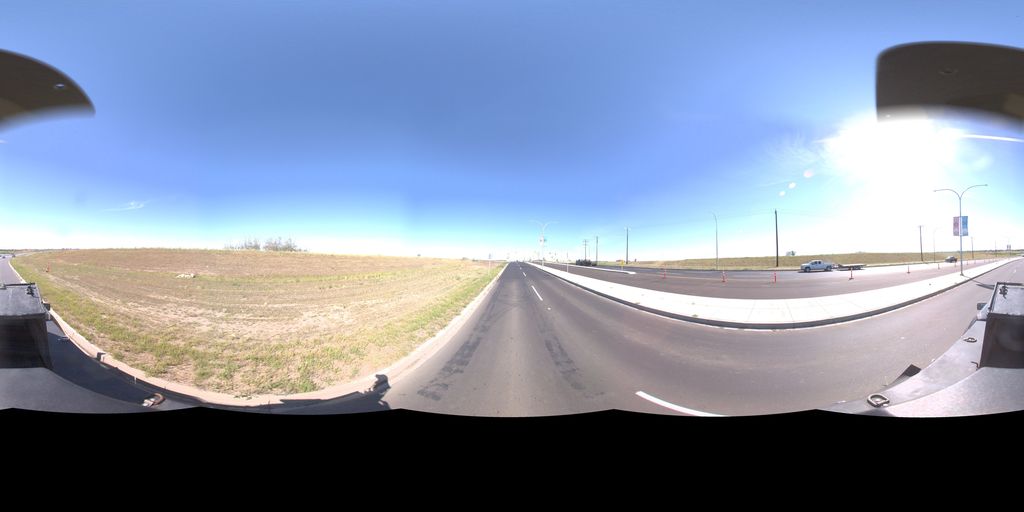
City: saskatoon